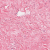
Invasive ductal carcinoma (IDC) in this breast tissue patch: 0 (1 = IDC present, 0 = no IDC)